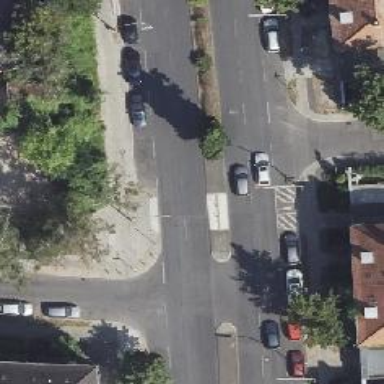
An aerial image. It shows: Footway located on traffic island.